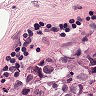
Metastatic tissue present: yes